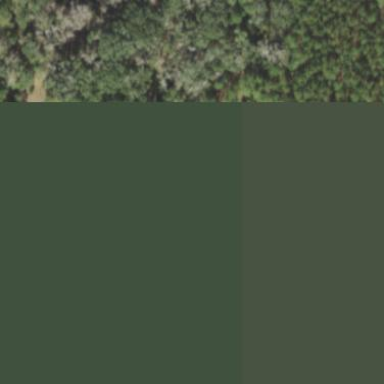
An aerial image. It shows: Woodland consisting mainly of needle-leaved trees.